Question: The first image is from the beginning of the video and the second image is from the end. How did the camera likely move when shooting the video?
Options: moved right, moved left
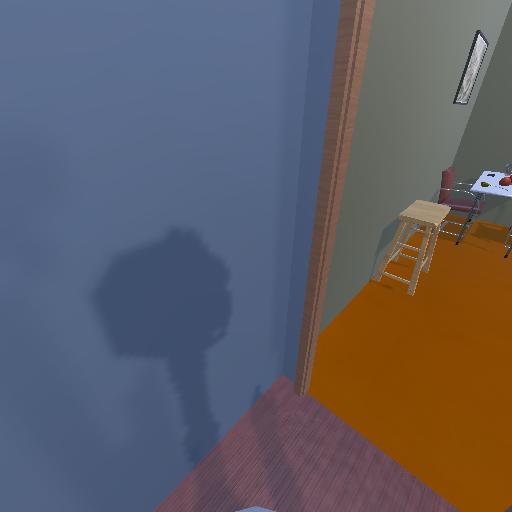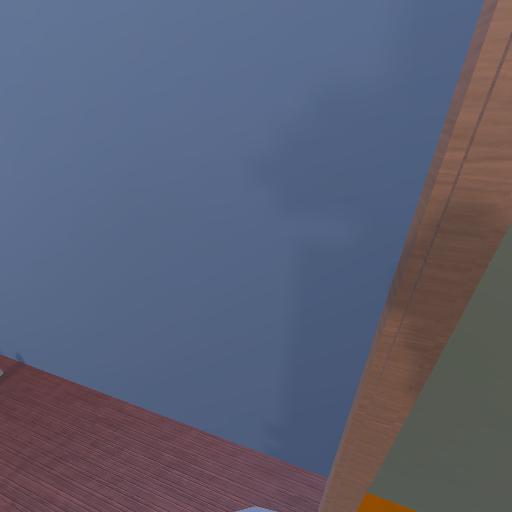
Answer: moved right